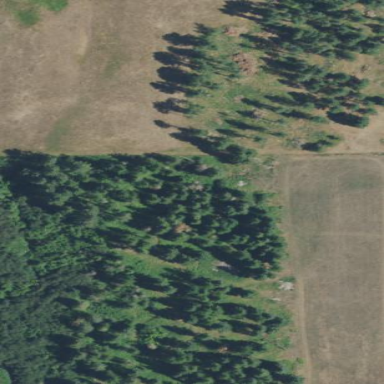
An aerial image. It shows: Forest with mixed leaf types and cycles.